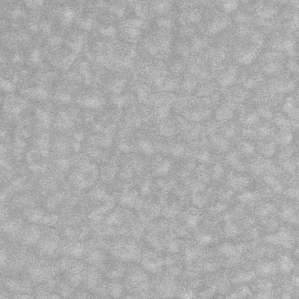
Label: frost